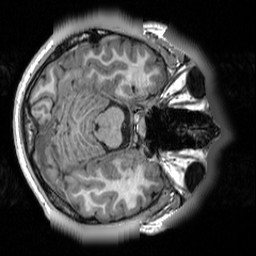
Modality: T1w
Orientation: axial